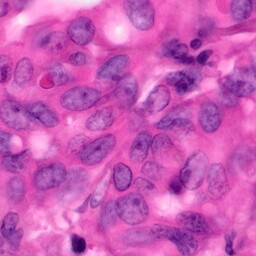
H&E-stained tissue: Pancreatic